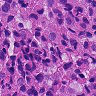
Metastatic tissue present: yes